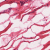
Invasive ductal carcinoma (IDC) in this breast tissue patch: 0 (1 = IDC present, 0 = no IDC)